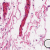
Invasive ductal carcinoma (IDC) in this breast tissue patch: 0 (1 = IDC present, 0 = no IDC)